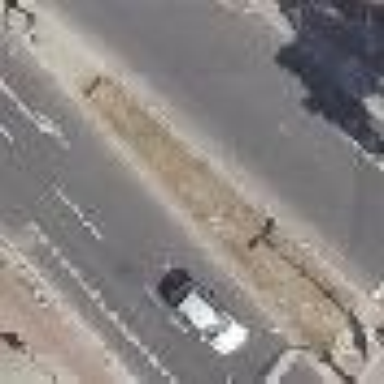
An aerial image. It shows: Traffic island.